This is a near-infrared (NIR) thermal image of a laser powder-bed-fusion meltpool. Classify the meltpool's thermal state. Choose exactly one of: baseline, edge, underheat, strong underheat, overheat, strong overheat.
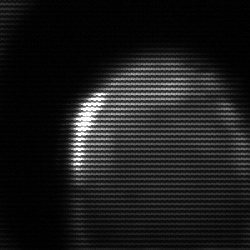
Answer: edge